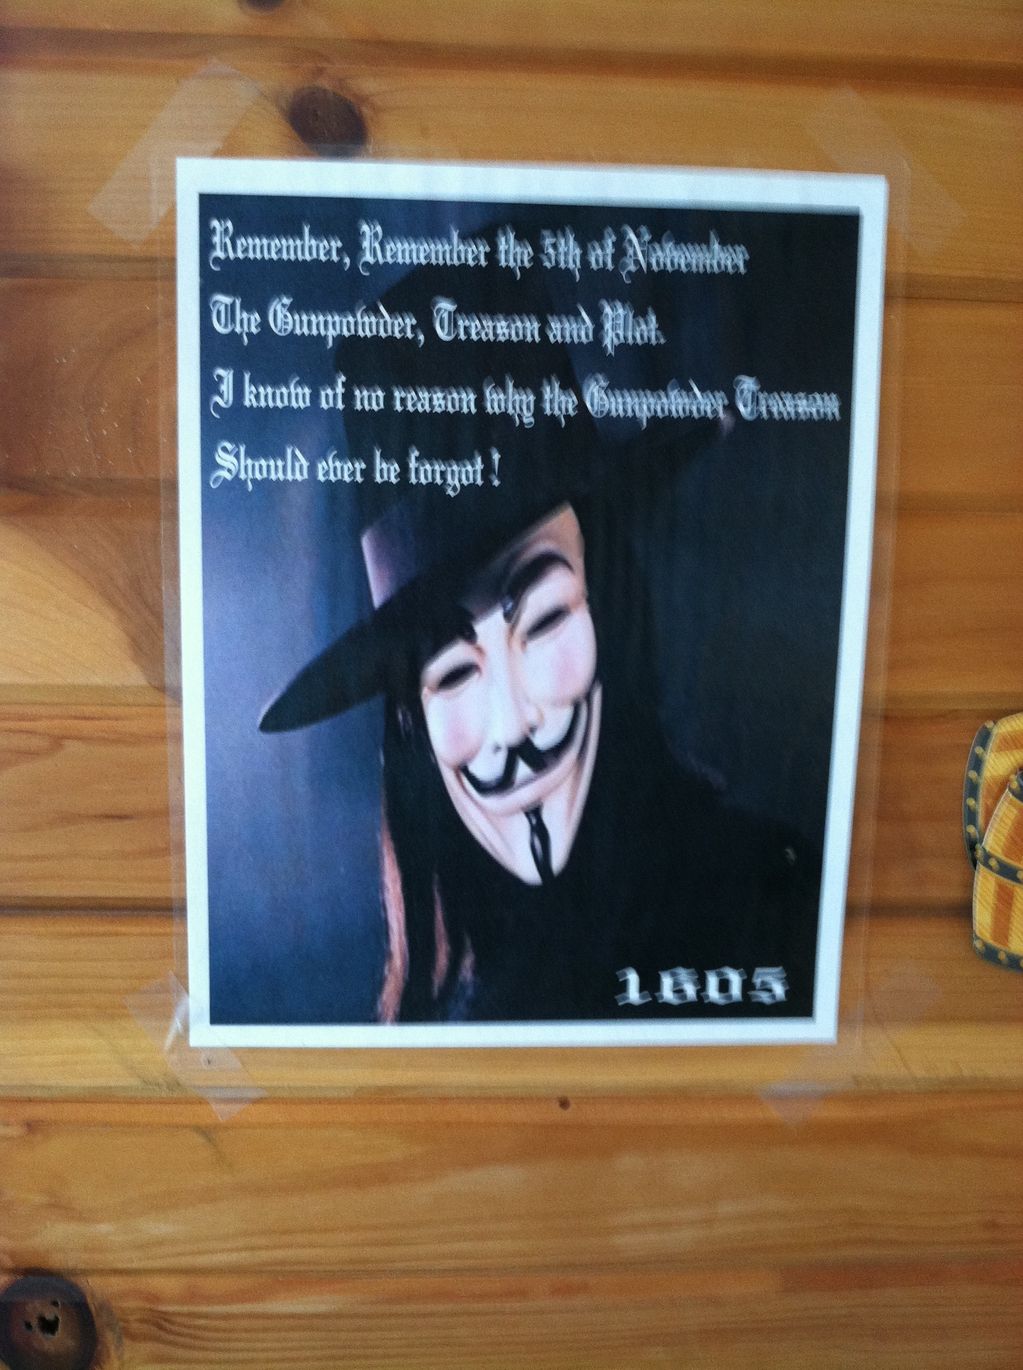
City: charlottetown